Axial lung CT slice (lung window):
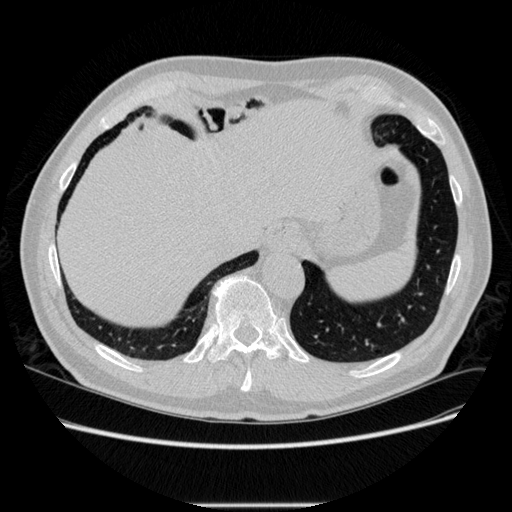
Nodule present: no